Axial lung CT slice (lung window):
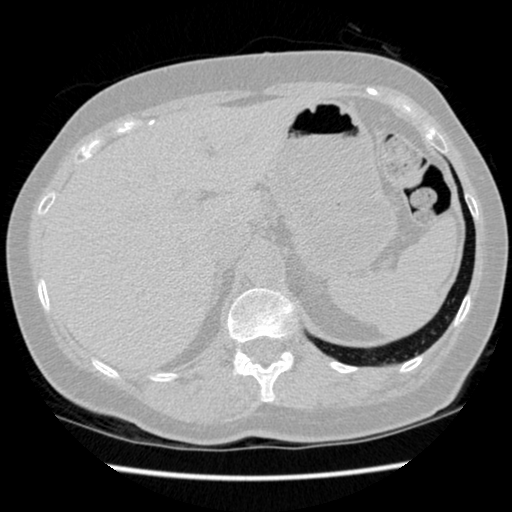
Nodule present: no